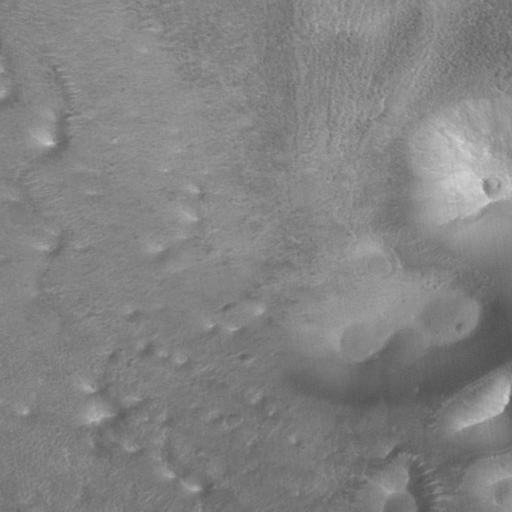
Objects detected: cone, cone, cone